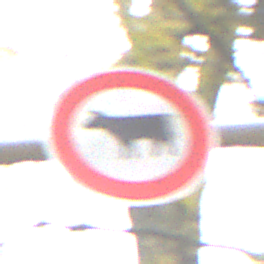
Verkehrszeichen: VerbotViehtrieb
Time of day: Midday
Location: Outdoor (Nature)
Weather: Overcast
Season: Autumn
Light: Natural